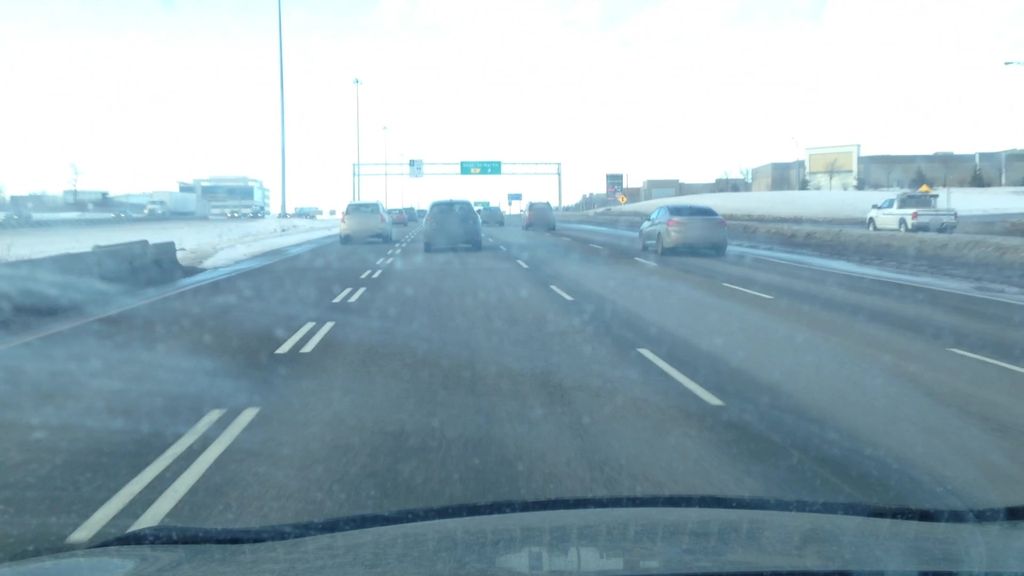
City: montreal